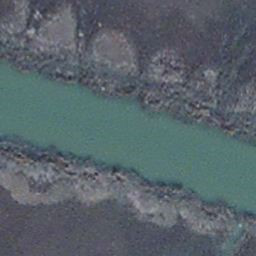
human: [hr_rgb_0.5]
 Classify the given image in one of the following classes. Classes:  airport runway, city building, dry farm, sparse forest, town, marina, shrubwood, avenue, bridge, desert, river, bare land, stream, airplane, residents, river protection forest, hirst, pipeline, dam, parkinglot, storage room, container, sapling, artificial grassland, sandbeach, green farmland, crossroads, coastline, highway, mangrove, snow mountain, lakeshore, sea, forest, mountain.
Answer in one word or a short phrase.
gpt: stream